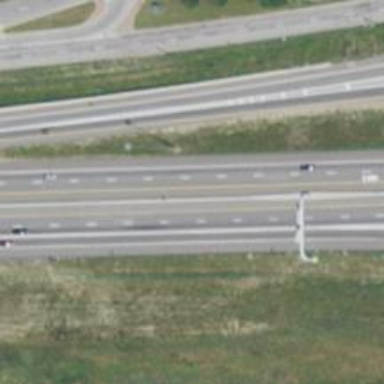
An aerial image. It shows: View of motorway.